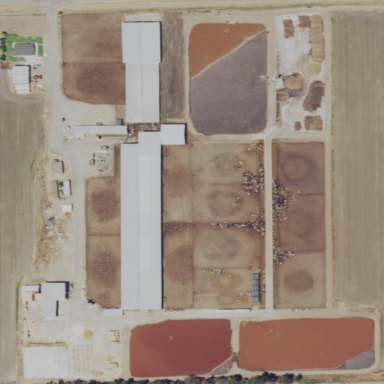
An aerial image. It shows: Farmyard area.